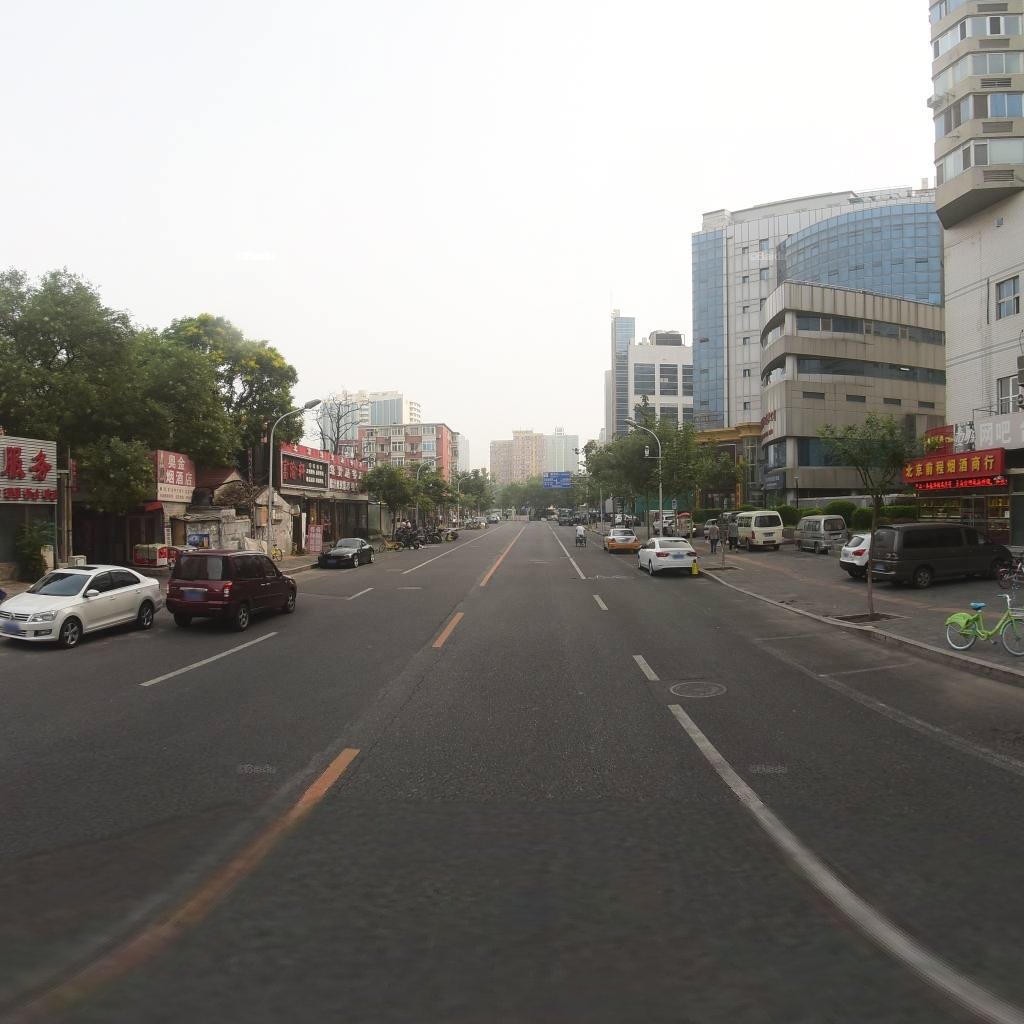
Region: Dongcheng
Road damage annotations: manhole cover, longitudinal crack, manhole cover, longitudinal crack